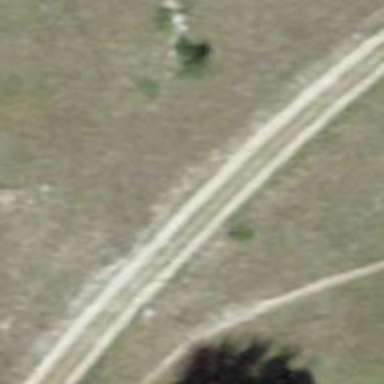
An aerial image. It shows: Path on the ground.